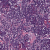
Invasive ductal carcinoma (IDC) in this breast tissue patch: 0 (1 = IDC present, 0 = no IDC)